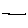
Label: line